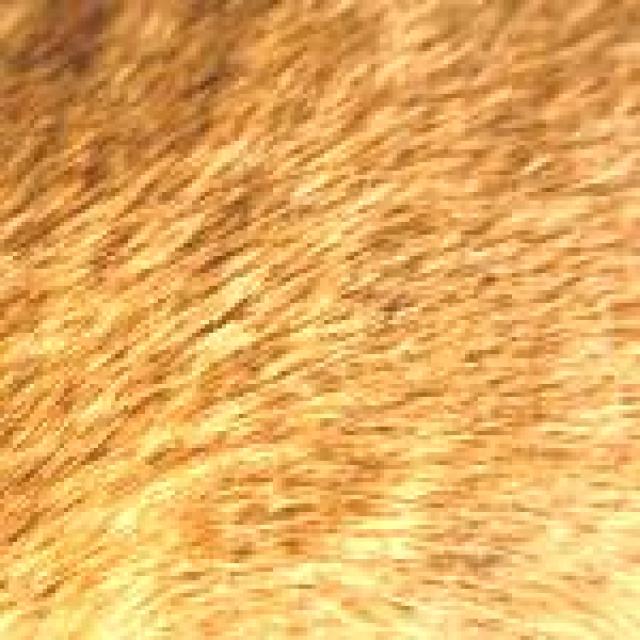
Healthy canine skin — no visible lesions, inflammation, or abnormalities. The skin and coat appear normal.